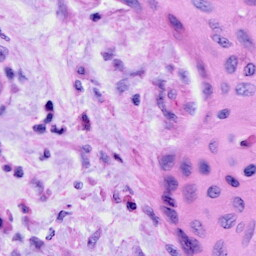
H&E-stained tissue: Cervix